Question: I am facing problem installing Watir. I've followed all the necessary steps given in . I've also installed the necessary extensions like & but i'm still having issues with both of the browsers, as shown below in screen capture.

It's completely working fine with .
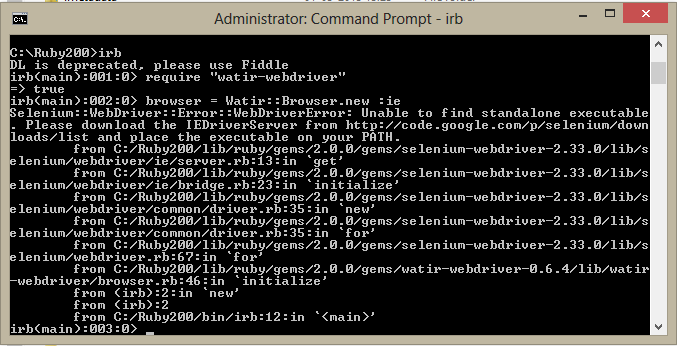
Answer: As Justin suggested you should download the IE driver/Chrome driver then extract the zip file and place the executable in your ruby path. In general the ruby path would be 'C:\Ruby193in'.